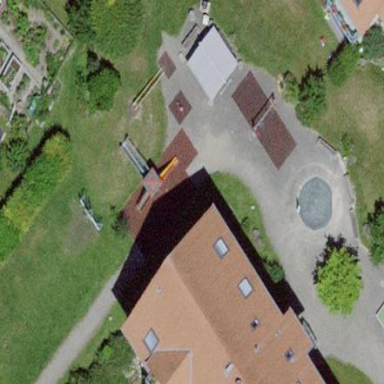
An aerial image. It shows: Playground area for leisure land.